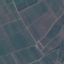
Land use / land cover class: PermanentCrop